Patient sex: M
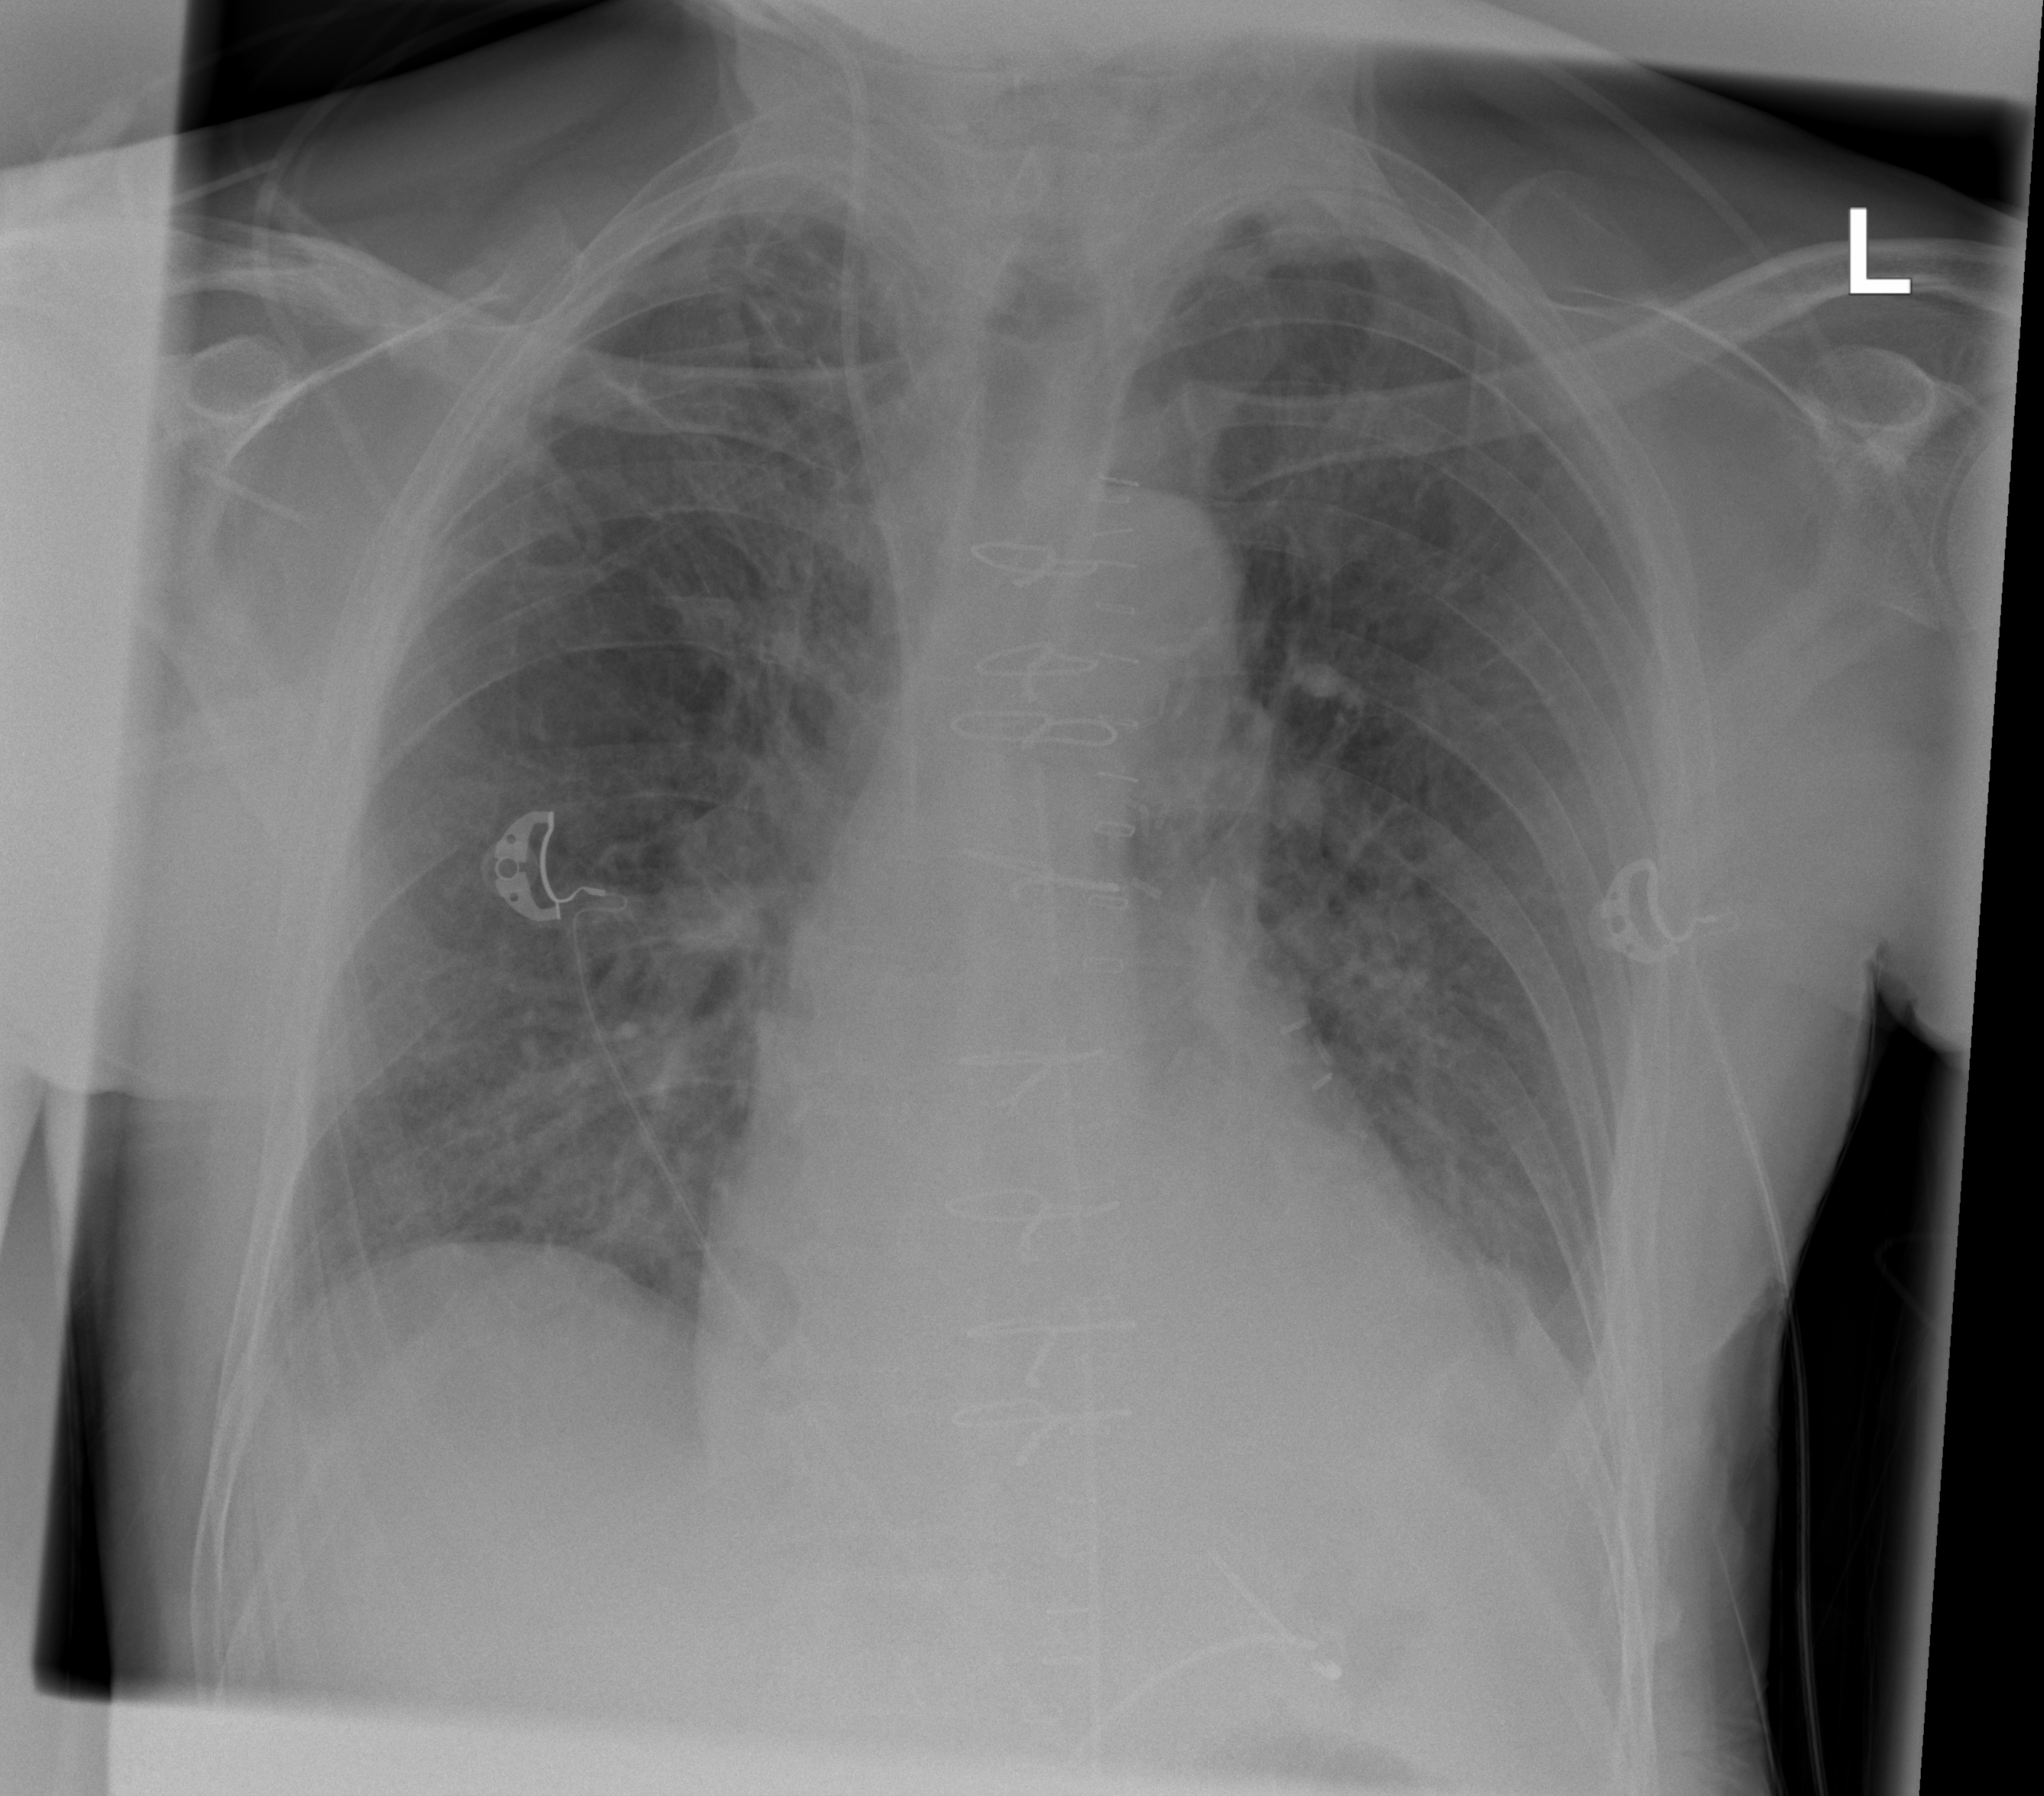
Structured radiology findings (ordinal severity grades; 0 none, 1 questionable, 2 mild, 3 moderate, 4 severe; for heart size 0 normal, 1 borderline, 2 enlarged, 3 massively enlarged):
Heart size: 0
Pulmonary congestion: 2
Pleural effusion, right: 0
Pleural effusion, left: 0
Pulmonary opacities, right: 0
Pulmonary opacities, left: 0
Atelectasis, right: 1
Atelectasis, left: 1